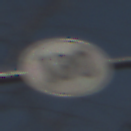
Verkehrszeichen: EndeGeschwindigkeit130
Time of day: MorningAfternoon
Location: Outdoor (Nature)
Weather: Clear
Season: Winter
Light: Natural